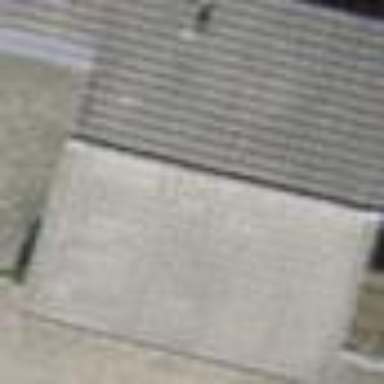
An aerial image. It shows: Garage building.